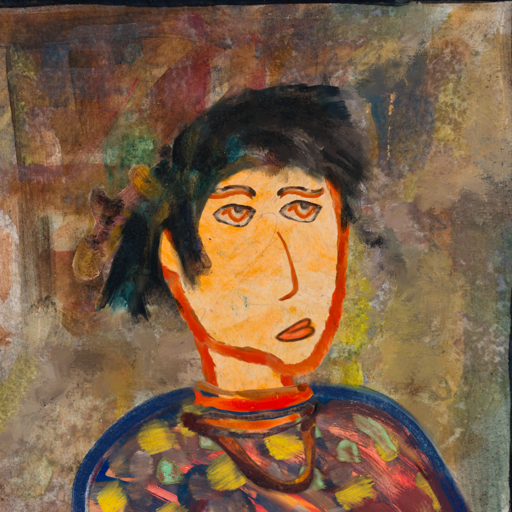
Background: Mosgoul, Head And Neck Side: Experience, Face Side: Experience, Bust: Mother_And_Son_Mother, Hair Side: Pipe, Head Accessory: Blank, Second Necklace: Comrade, Necklace: Experience, Baby: Blank